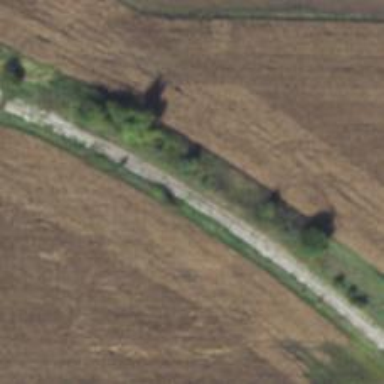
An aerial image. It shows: Railway track.